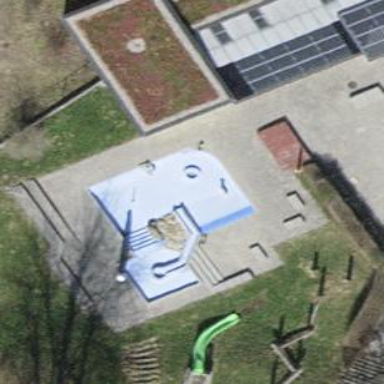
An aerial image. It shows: Swimming pool located in leisure land.